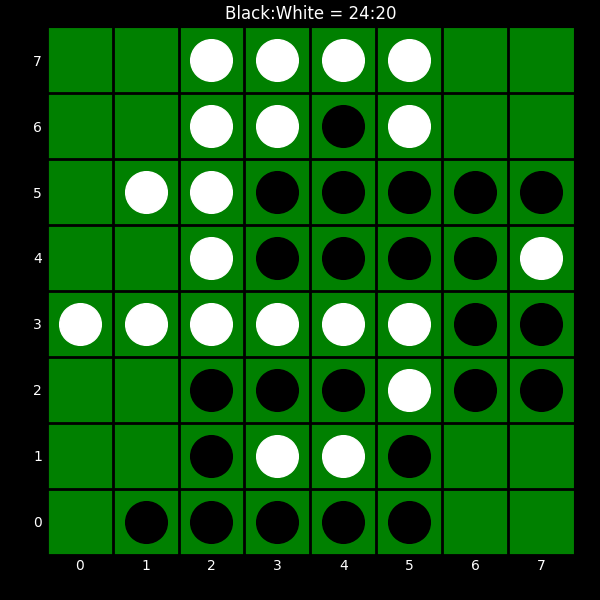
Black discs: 24
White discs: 20